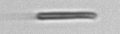
Label: fiber